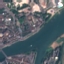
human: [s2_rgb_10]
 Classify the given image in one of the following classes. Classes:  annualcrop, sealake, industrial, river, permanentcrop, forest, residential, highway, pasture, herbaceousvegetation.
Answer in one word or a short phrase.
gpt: River